Field crop: tomato
Growth stage: 1
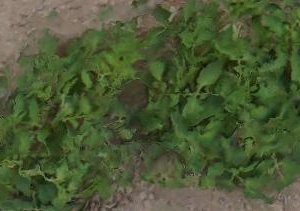
Species: tomato